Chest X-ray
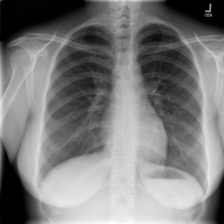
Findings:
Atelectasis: negative
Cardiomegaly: negative
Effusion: negative
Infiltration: negative
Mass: negative
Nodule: negative
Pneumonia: negative
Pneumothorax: negative
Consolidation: negative
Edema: negative
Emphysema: negative
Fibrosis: negative
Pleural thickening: negative
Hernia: negative